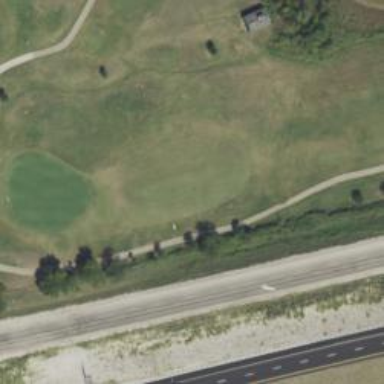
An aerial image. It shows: Pathway for golfing.